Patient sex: F
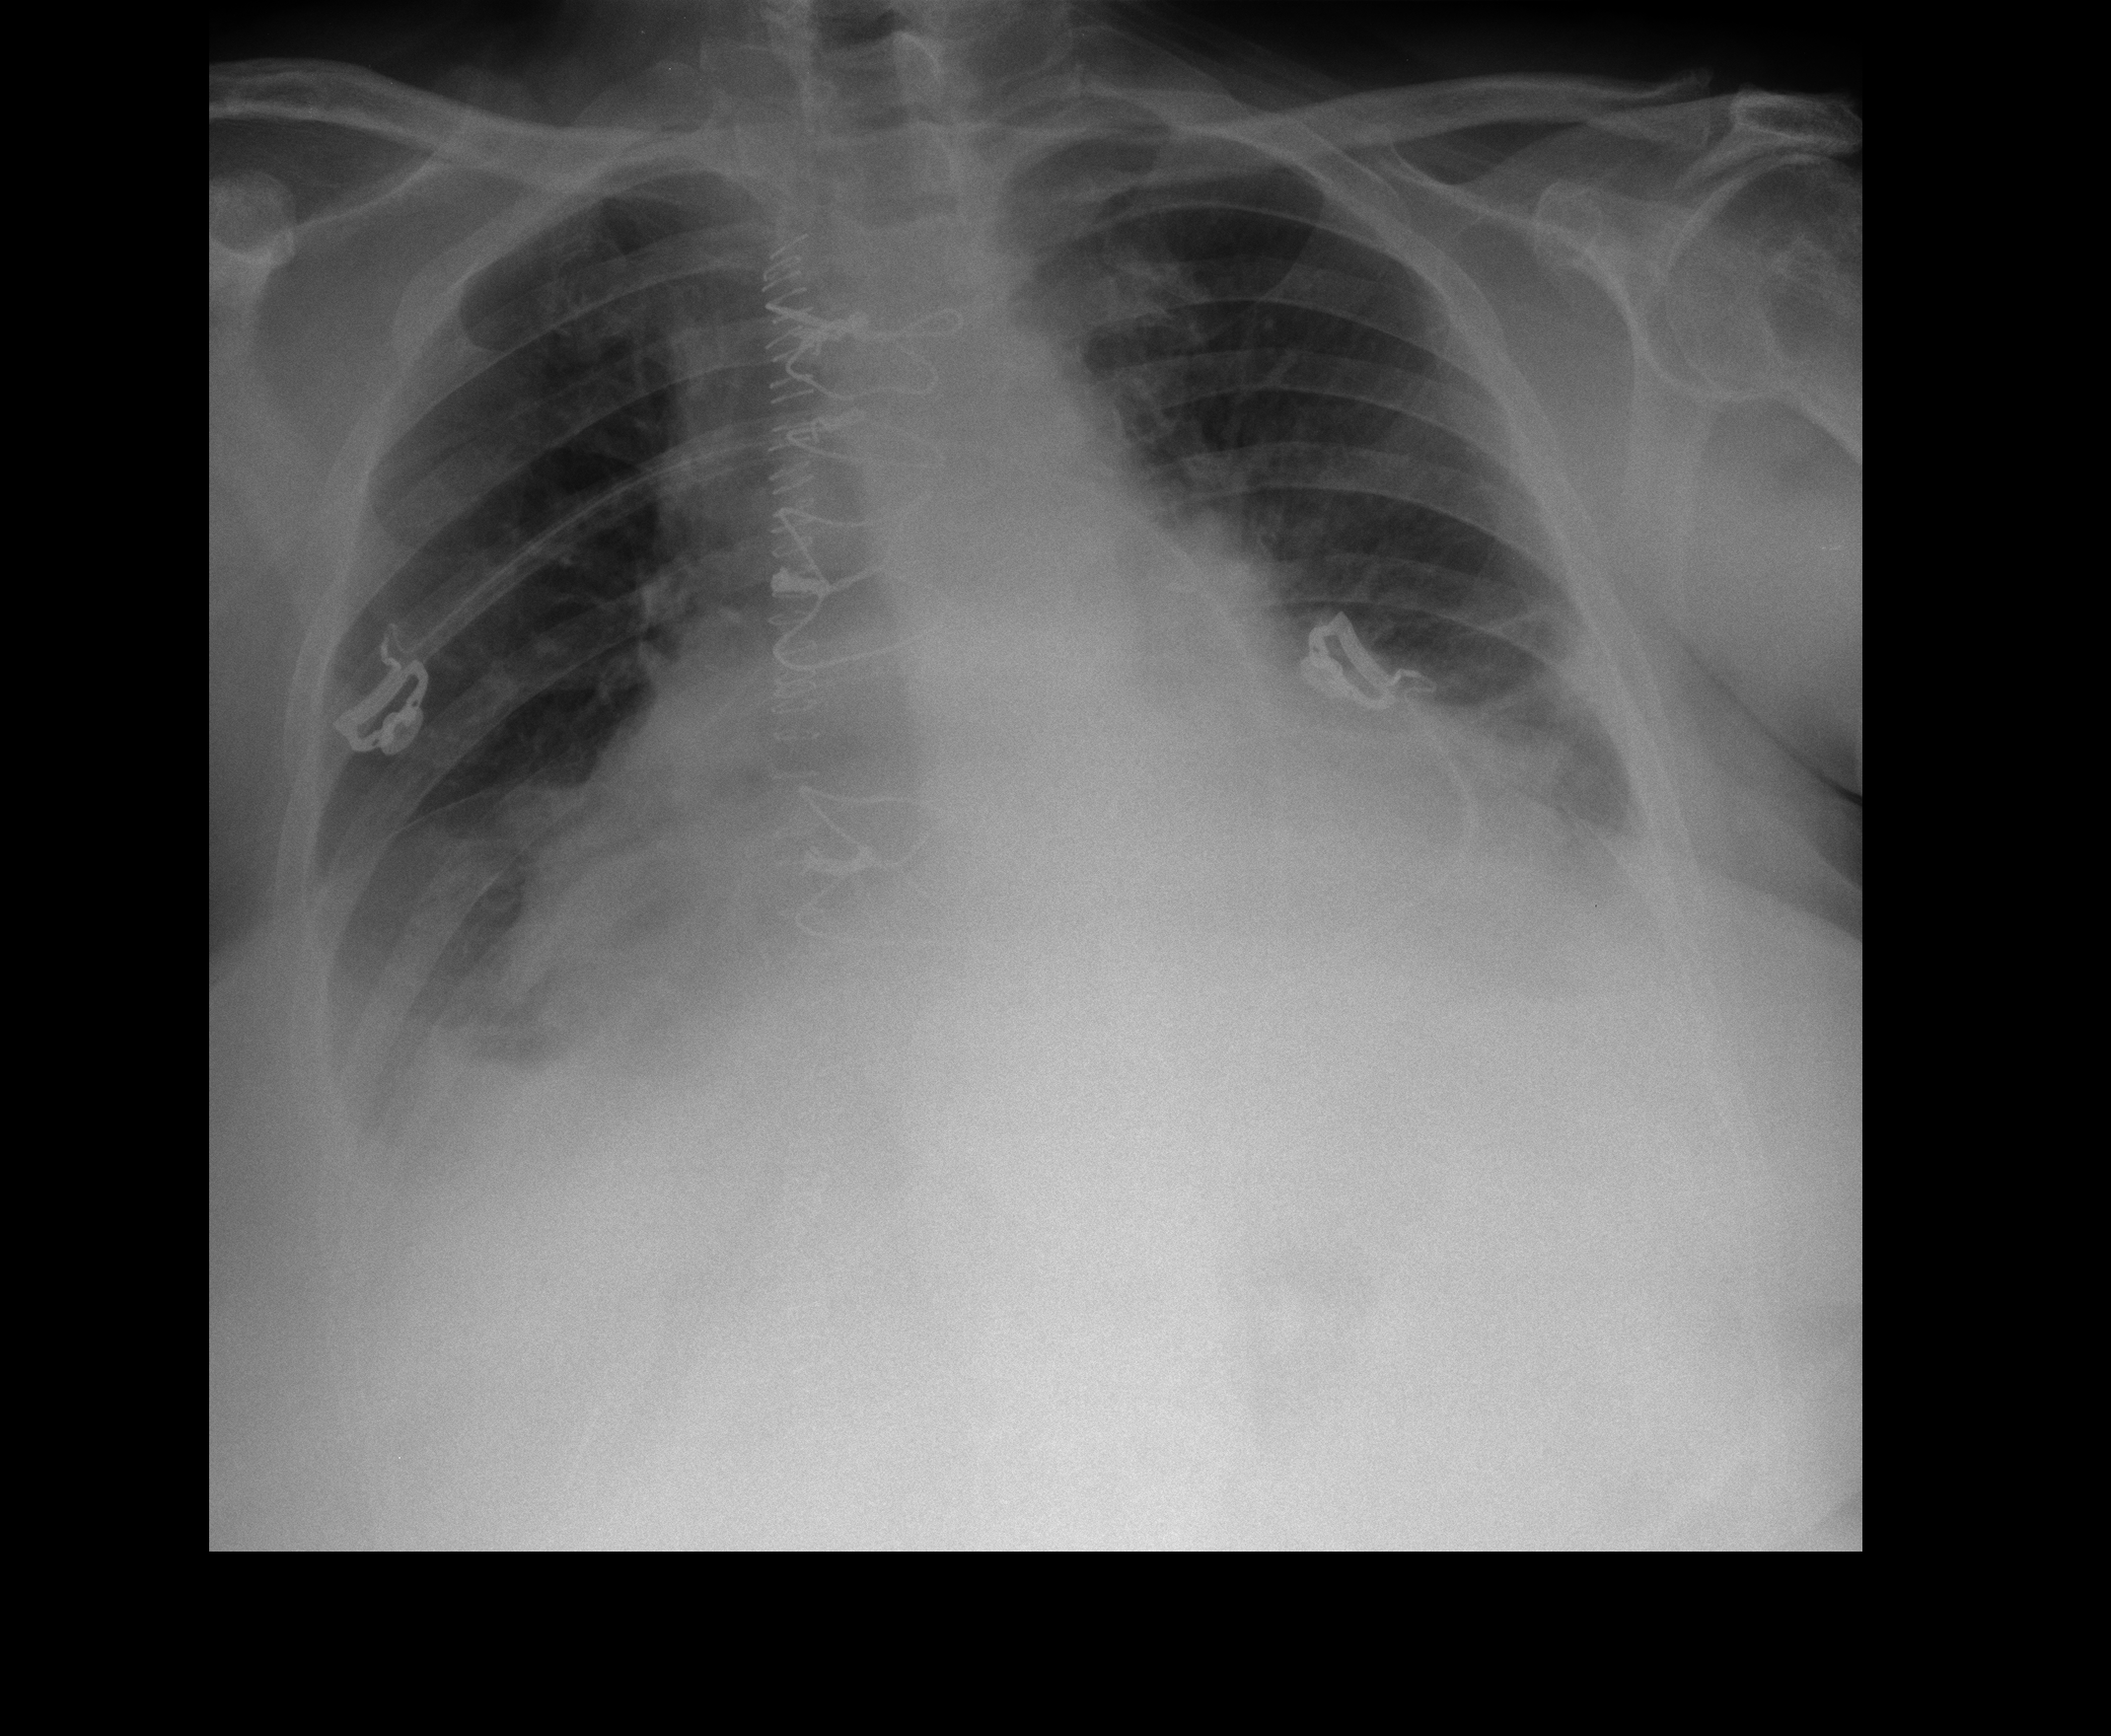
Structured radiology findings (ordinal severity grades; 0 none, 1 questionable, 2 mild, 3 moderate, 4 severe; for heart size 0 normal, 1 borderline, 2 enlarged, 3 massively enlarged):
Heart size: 3
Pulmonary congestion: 1
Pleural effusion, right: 2
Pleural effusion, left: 2
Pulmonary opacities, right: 2
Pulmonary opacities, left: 0
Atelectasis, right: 2
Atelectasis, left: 2